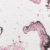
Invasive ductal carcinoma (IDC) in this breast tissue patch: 0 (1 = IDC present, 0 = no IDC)